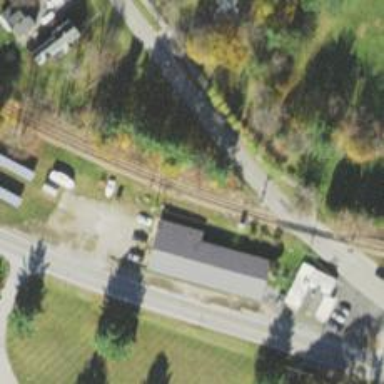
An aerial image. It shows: Railway track.